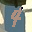
Label: 4